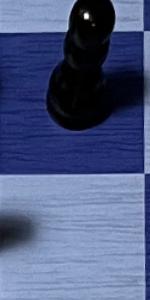
Label: Empty